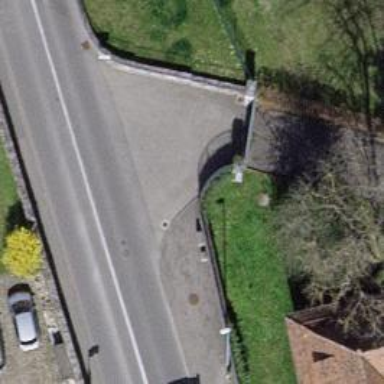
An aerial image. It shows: Gate.